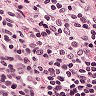
Metastatic tissue present: no